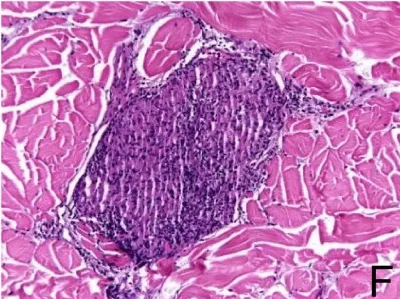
Clinical and histological findings. The histopathology of the skin revealed in the dermis disseminated caseating partly epitheloid cell granulomas with a marginal zone of lymphocytes and a subepidermal lymphohistiocytic infiltrate with perivascular accentuation (E).
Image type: pathology (h&e)